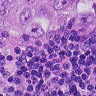
Metastatic tissue present: yes